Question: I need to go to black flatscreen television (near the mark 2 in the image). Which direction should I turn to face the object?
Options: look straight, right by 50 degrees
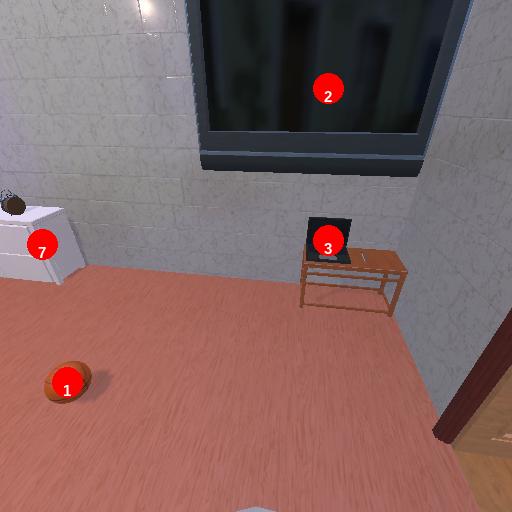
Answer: look straight